【题型】填空题　【知识点】平面几何　【难度】easy
（2 分）（2023$\cdot$南乐县三模）如图所示的是 $90^\circ$ 的扇形纸片 $OAB$，半径为 2．将这张扇形纸片沿 $CD$ 折叠，使点 $B$ 与点 $O$ 恰好重合，折痕为 $CD$，则阴影部分的面积为 \underline{ $\sqrt{3} - \frac{\pi}{3}$ }．

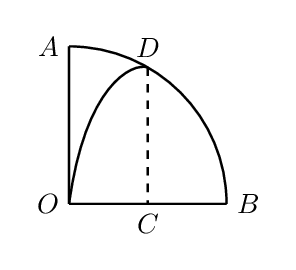
【解答】

\noindent \textbf{【答案】} $\boldsymbol{\sqrt{3}-\dfrac{\pi}{3}}$

\noindent \textbf{【详解】} 解：连接$BD$、$OD$．根据题意可知点$C$是$BO$的中点，
$\therefore CB=CO=\dfrac{1}{2}OB=1$，
在$\text{Rt}\triangle OCD$中，$OC=\dfrac{1}{2}OD$，
$\therefore \angle ODC=30^\circ$，$CD=\sqrt{OD^2-OC^2}=\sqrt{3}$，
$\therefore \angle COD=60^\circ$，
$\because \angle AOB=90^\circ$，
$\therefore \angle AOD=30^\circ$，
$\because BO=OD$，
$\therefore \triangle BOD$是等边三角形，
$\therefore$阴影部分的面积$=S_{\text{扇形}AOD}+S_{\triangle BOD}-S_{\text{扇形}BOD}=\dfrac{30\pi\times 2^2}{360}+\dfrac{1}{2}\times 2\times\sqrt{3}-\dfrac{60\pi\times 2^2}{360}=\sqrt{3}-\dfrac{\pi}{3}$，
故答案为：$\boldsymbol{\sqrt{3}-\dfrac{\pi}{3}}$．

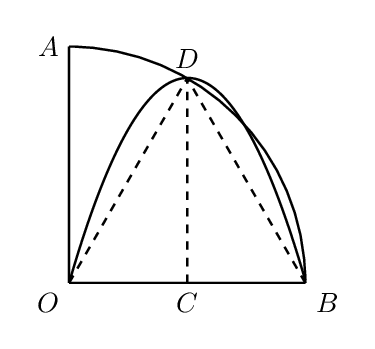